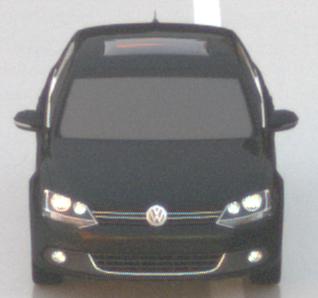
Make: VW
Model: Jetta 1.2 TSI
Detailed model: Jetta (IV)
Model produced from: 2011/01
Model produced until: 2014/08
Doors: 4
Color: black
Road condition: wet road
Daytime: sunrise or sunset
Contrast: medium contrast